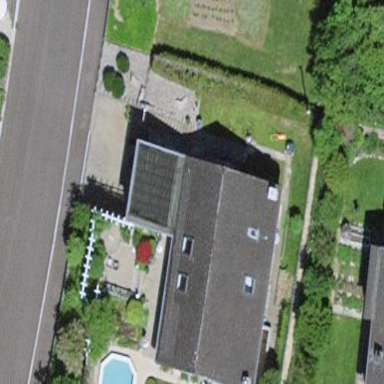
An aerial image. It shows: Simple house.